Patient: sex M, age 72
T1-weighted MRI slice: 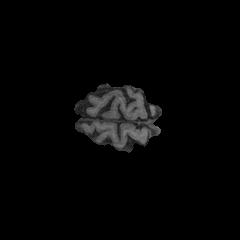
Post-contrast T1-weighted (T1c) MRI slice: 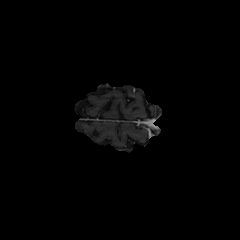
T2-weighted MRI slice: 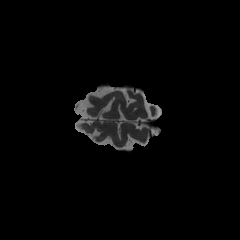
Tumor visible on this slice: no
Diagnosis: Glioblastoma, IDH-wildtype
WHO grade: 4